Field crop: maize
Growth stage: 2
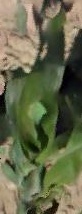
Species: maize